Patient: sex F, age 35
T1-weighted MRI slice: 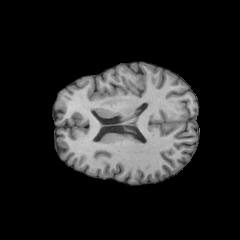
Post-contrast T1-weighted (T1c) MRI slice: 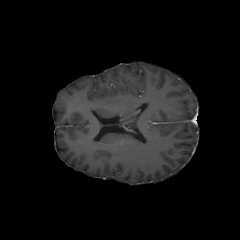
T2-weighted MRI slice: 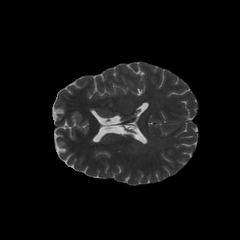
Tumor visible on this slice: no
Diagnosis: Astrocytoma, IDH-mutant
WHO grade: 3